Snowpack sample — Loveland Pass, Silver Plume, Colorado, USA (2/11/26, 12:00 PM MST)
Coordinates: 39.663, -105.886
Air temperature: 35 °F
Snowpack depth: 82 cm
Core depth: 10 cm
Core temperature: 15.8 °F
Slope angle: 13°, slope face: 12°
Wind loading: high
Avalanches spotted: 1
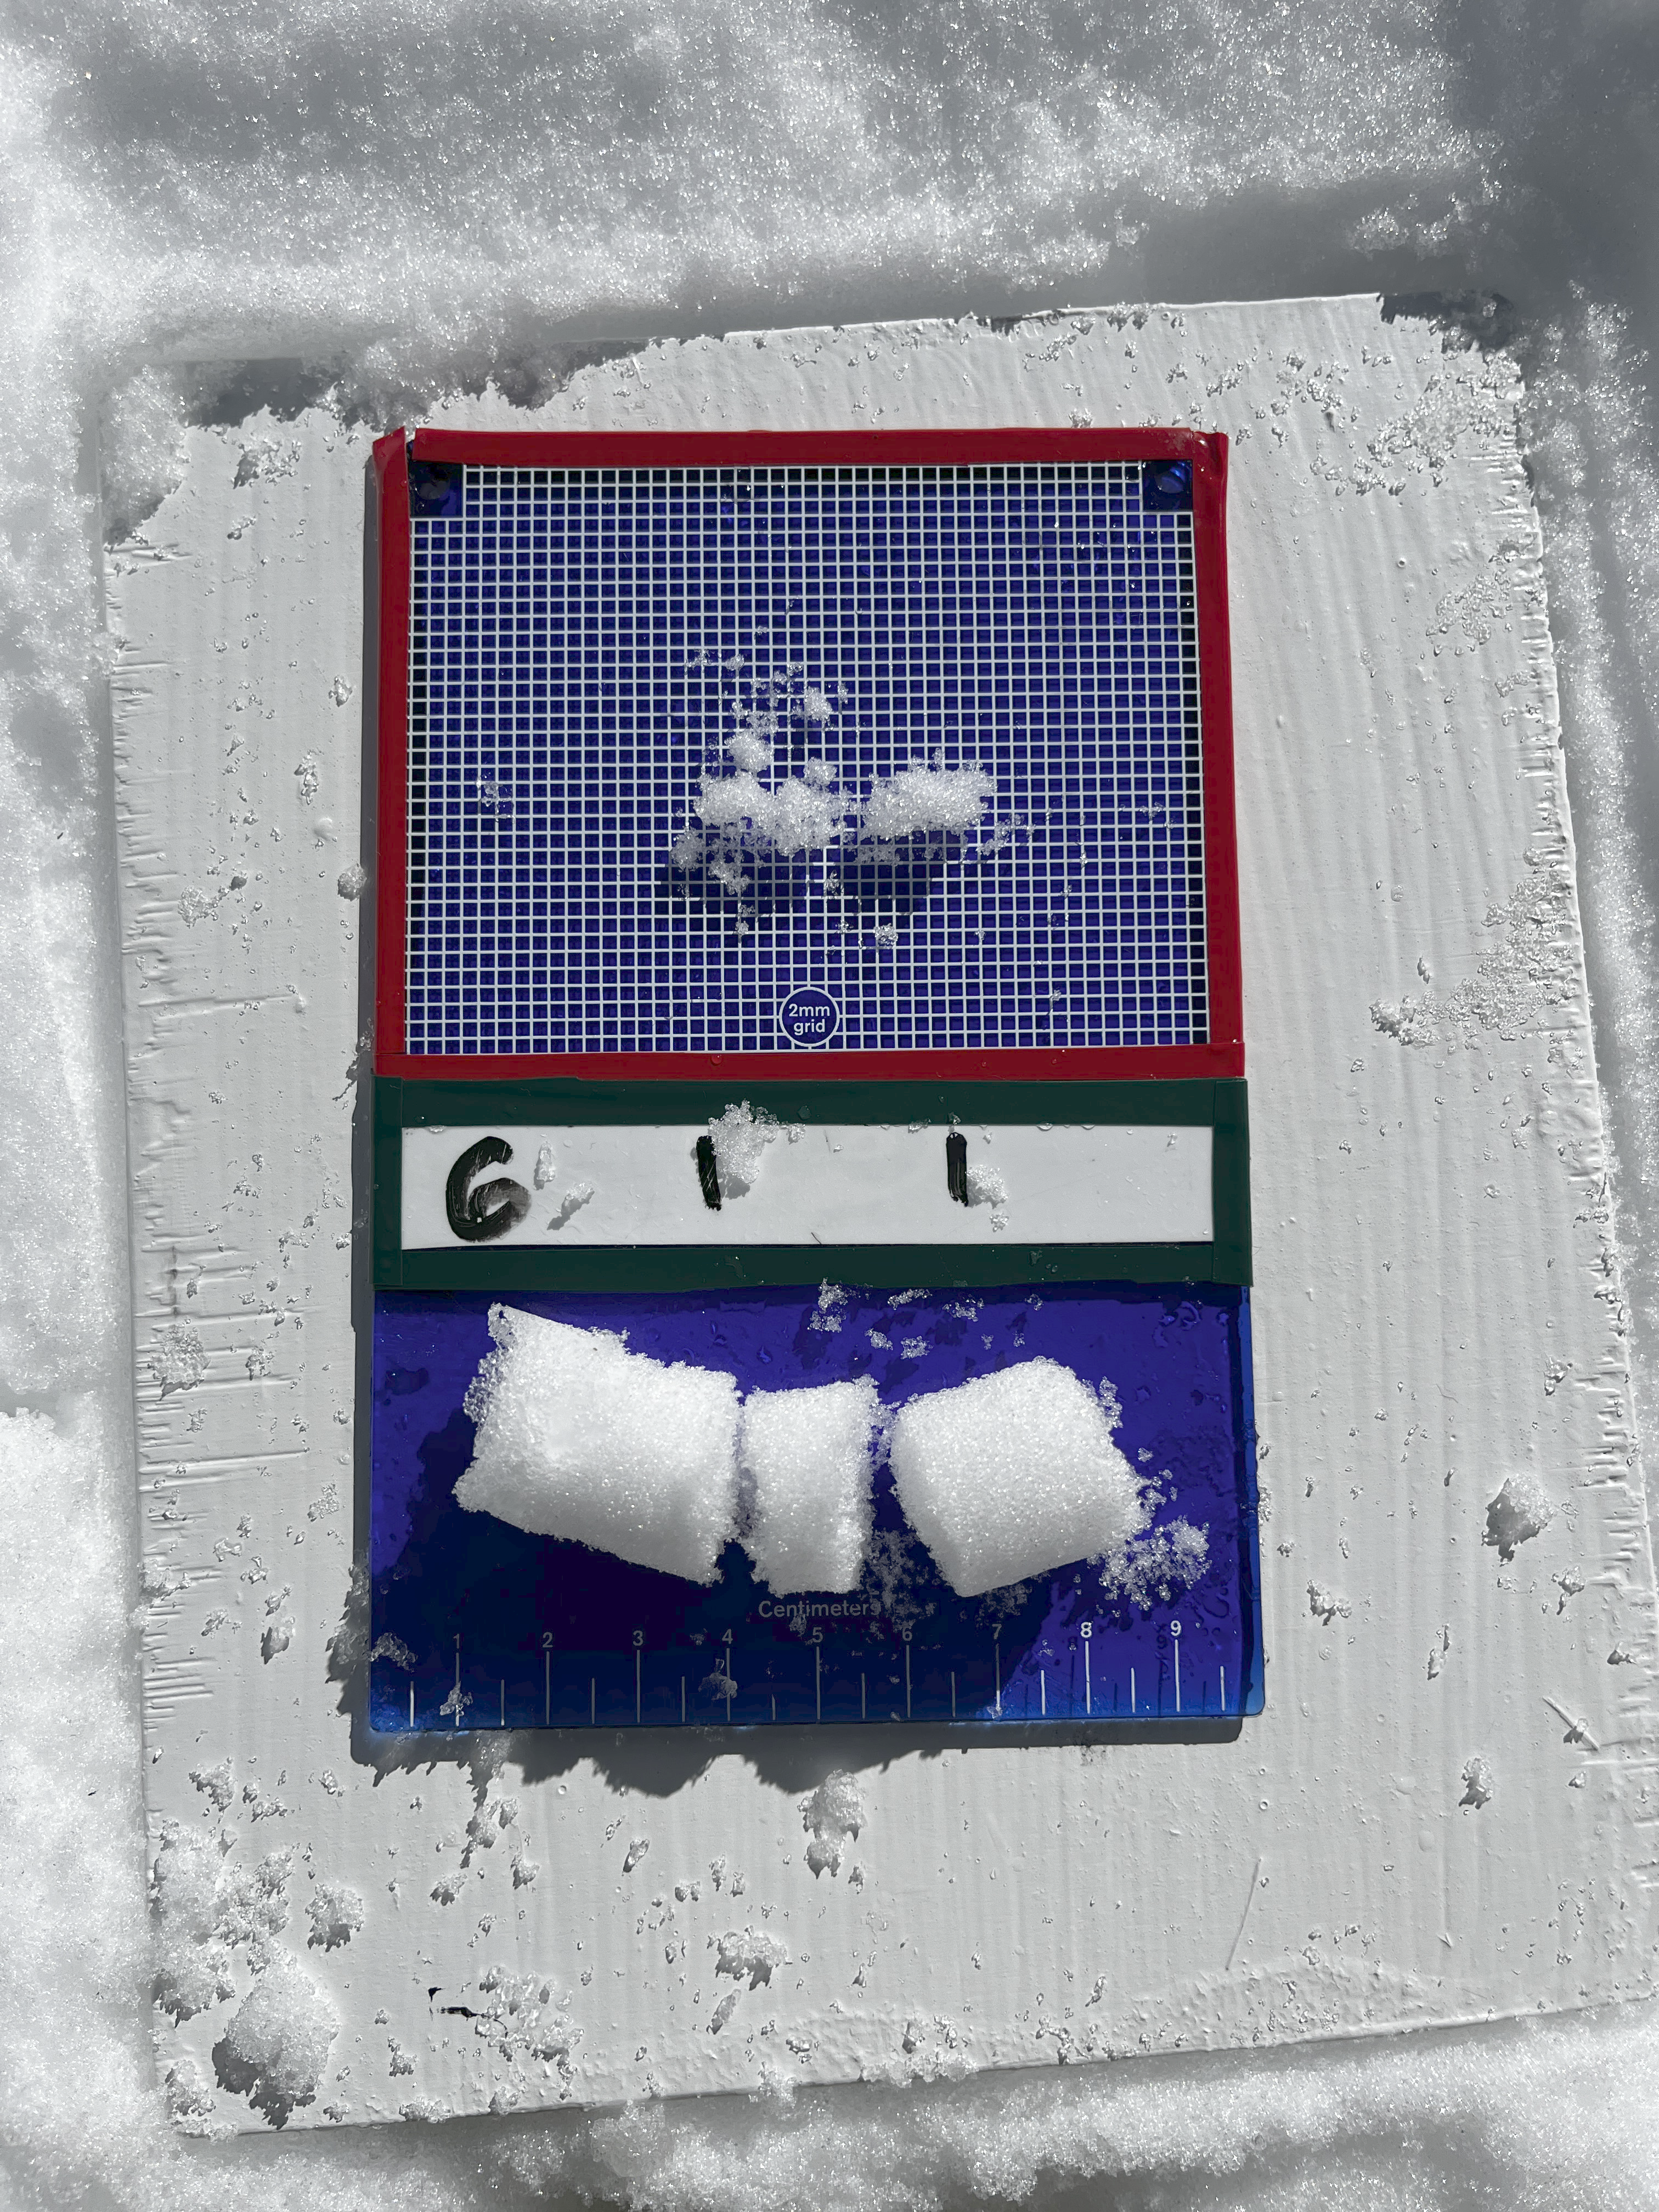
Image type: crystal_card
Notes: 1 small avalanche spotted on the north side of the bowl, lots of wind loading